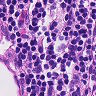
Metastatic tissue present: no